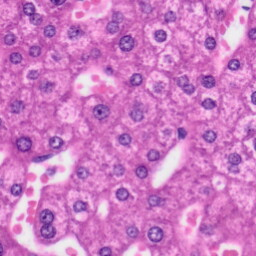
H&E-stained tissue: Liver